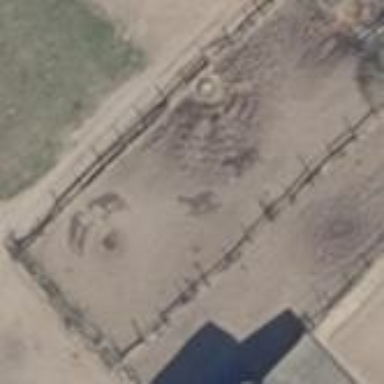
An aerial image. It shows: Equestrian pitch used for leisure and sports activities.